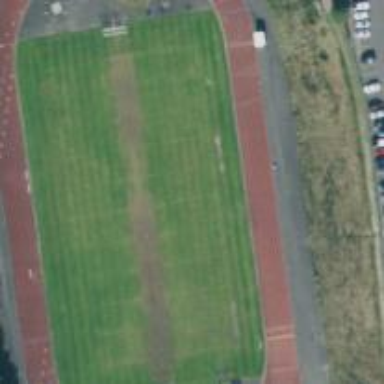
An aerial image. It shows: Pitch for American football.